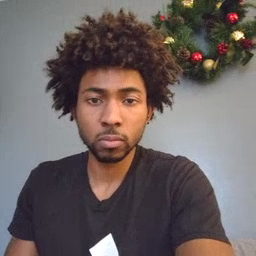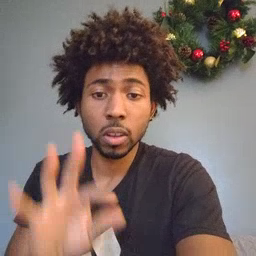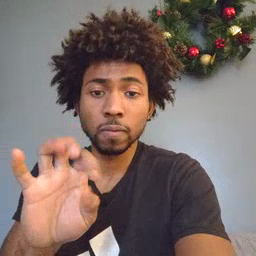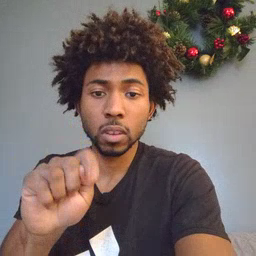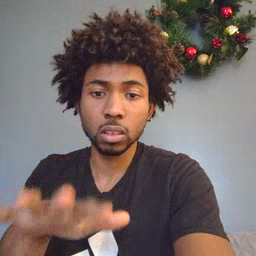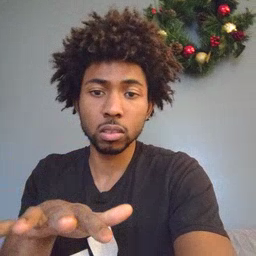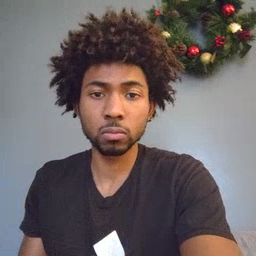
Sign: feet